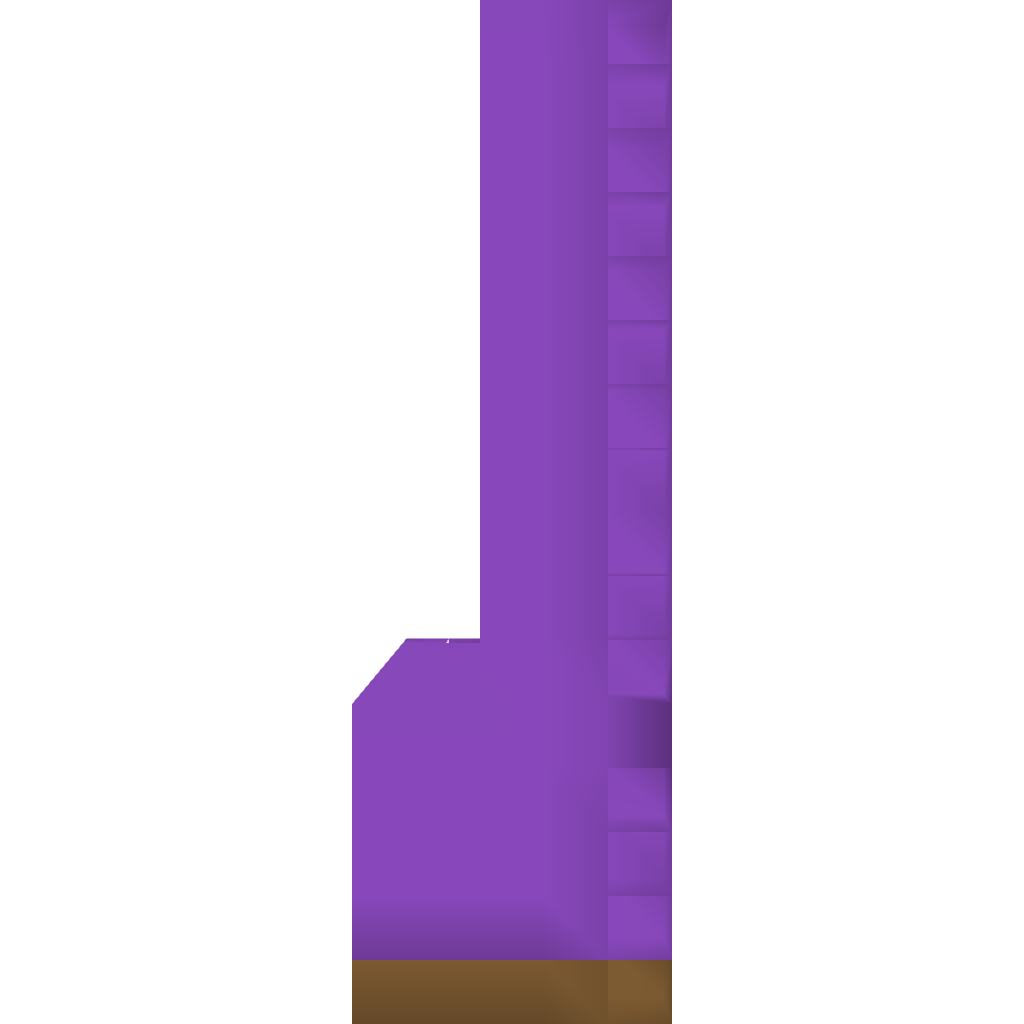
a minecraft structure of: Compact redstone cannon (Obsidian) bad low quality